Question: I need to make the C5 returns 1 (True). And return False only if * is in the A cell.
For that, I believe the Split function must not jut ignore empty cells, but return TRUE when it dont contain the keyword *.

Is that possible?
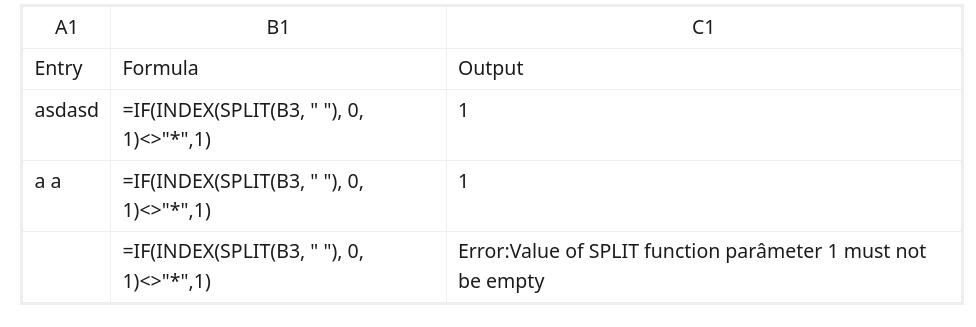
Answer: > I need to make the C5 returns 1 (True). And return False only if * is in the A cell.
If this is your goal, then your title is a <URL>.
'''
=NOT(REGEXMATCH(A2,"\*"))
'''
This formula will return FALSE if '*' appears anywhere in cell A2 and TRUE otherwise. If you want to return 0 and 1 instead, use any of these:
'''
=--NOT(REGEXMATCH(A2,"\*"))
=1*NOT(REGEXMATCH(A2,"\*"))
=0+NOT(REGEXMATCH(A2,"\*"))
=N(NOT(REGEXMATCH(A2,"\*")))
'''